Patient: sex F, age 38
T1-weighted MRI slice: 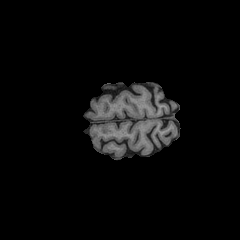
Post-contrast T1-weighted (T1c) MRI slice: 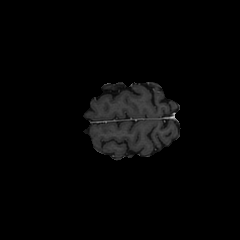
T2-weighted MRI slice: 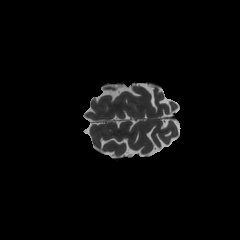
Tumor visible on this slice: no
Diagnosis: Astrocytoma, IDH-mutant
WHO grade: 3